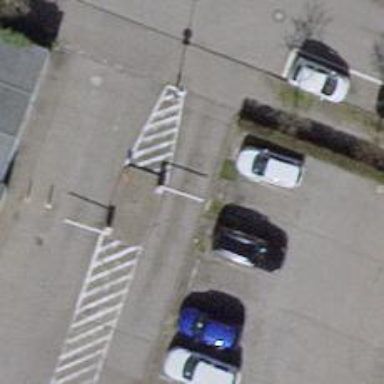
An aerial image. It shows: Lift gate barrier.